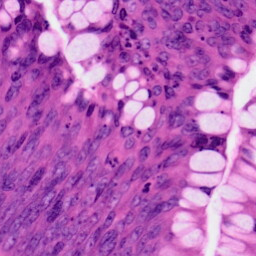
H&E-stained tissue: Colon